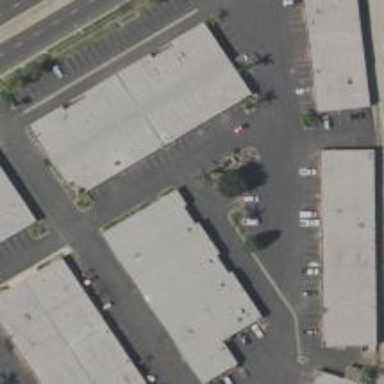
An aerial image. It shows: Warehouse building.